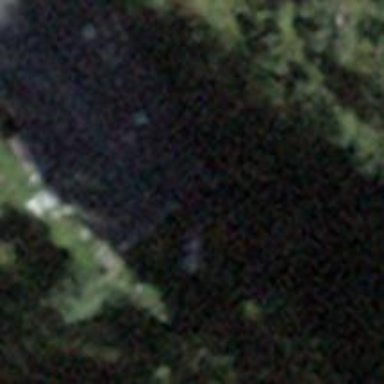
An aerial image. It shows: Gabled house with grey roof.